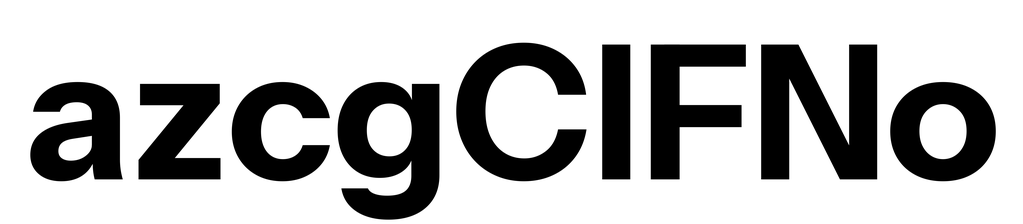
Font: InstrumentSans_Bold